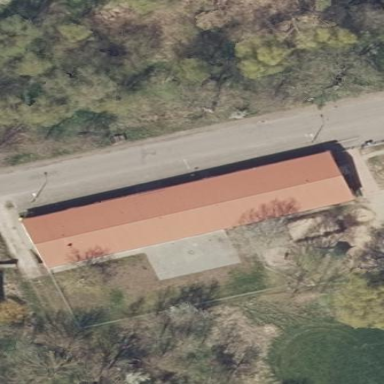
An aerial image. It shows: Building.